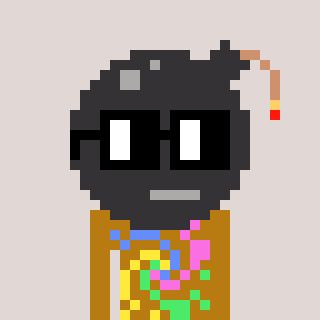
a pixel art character with square black glasses, a bomb-shaped head and a gold-colored body on a warm background